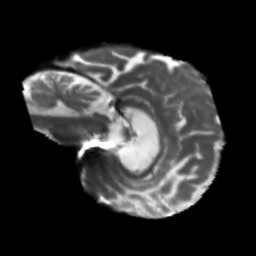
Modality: T2w
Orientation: sagittal
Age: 69
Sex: male
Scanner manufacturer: siemens
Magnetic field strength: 3 T
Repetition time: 5.25 s
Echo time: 0.08 s